Question: So I have a 'System.Windows.Controls.RichTextBox', which contains 'Paragraph's, containing 'Run's, containing either text or 'System.Windows.Controls.Image' objects.
The images have 'Tooltip's on them, describing what they do (not that you can see them when you hover in the 'RichTextBox'.)
When I select and copy ('ctrl-c') the contents of the 'RichTextBox', I want to copy the description of the image, rather than the image itself; and keep the rest of the text the same.
So, for example:
 program is working!
would be copied as
"INFO: program is working!"
I guess I would have to manually capture the event when text is copied from the 'RichTextBox' (is there one?), and replace the contents of the clipboard by hand? Does the clipboard store the 'Tooltip' information when the 'Image' is copied? If not, is there any other way I could automatically get that information?
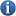
Answer: As the comment by @Sinatr says, the best way is to use the clipboard change event handlers and manually replace.